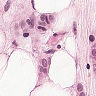
Metastatic tissue present: yes